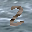
Label: 2